Field crop: maize
Growth stage: 2
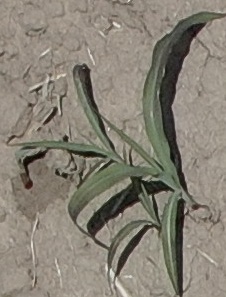
Species: sorghum